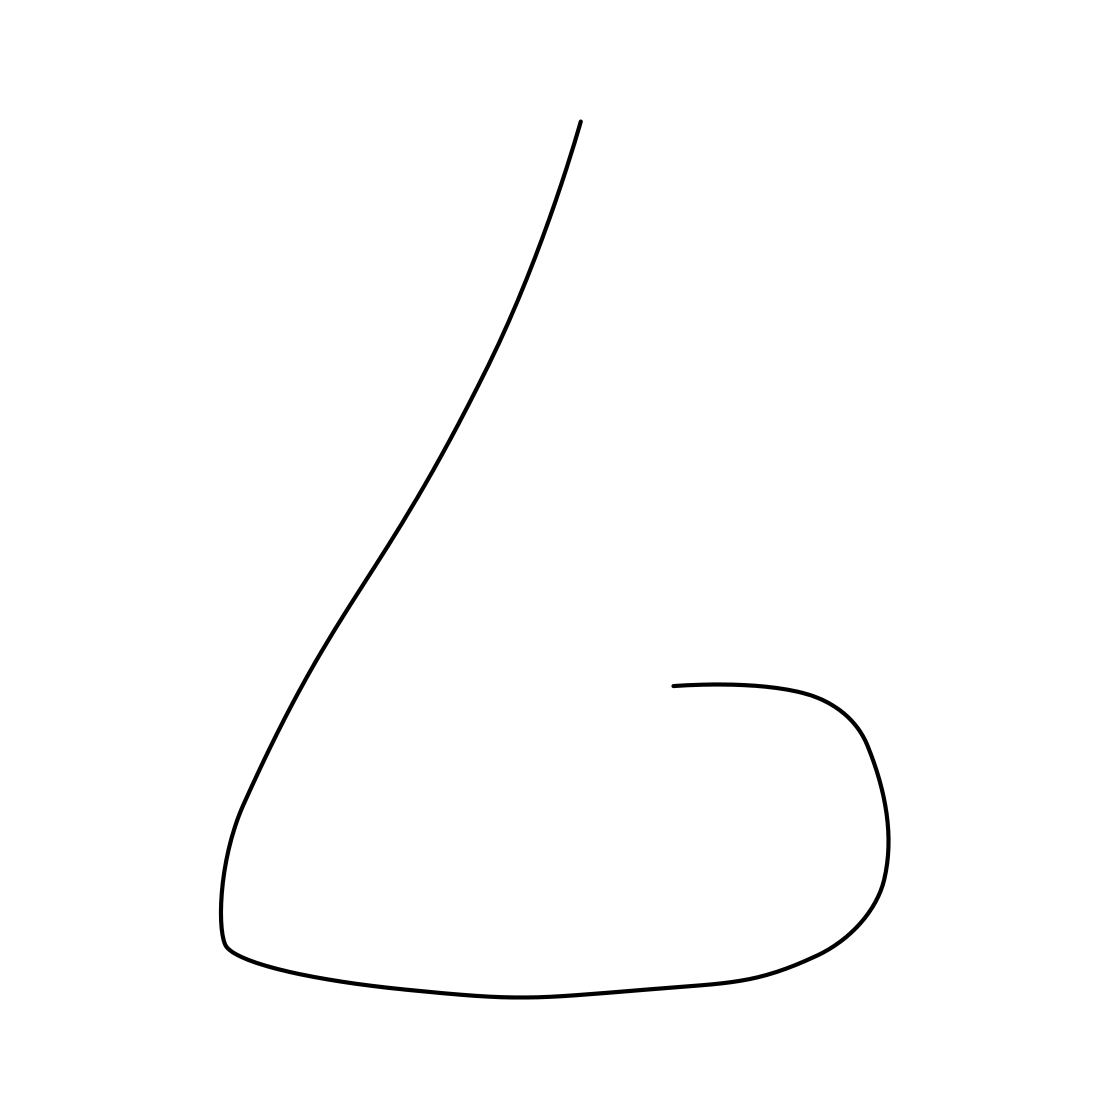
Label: nose